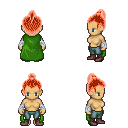
a pixel art fantasy rpg character, female body template, human, tanned skin, green cape, teal pants, red short topknot hairstyle, white cloth bandages, maroon shoes, four views (front, back, left, right), 2x2 character sprite sheet, small pixel art, hard edges, no anti-aliasing